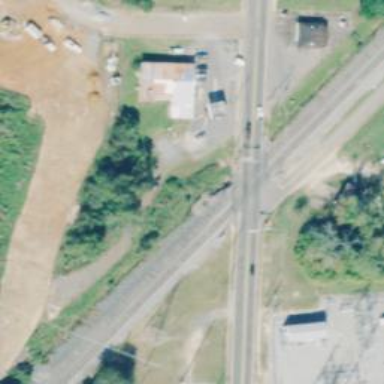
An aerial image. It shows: Level crossing on the railway with lights.